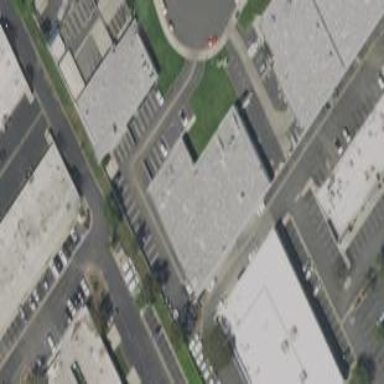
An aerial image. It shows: Commercial building.